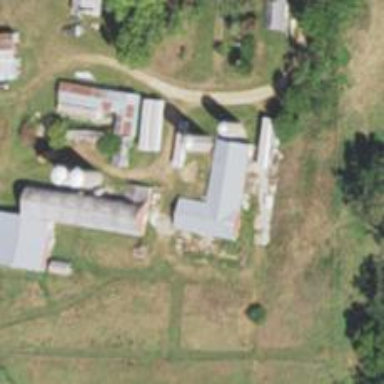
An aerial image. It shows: Silo.